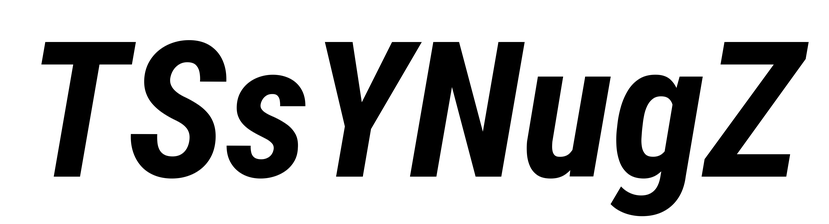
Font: Roboto-Italic_Condensed_Bold_Italic